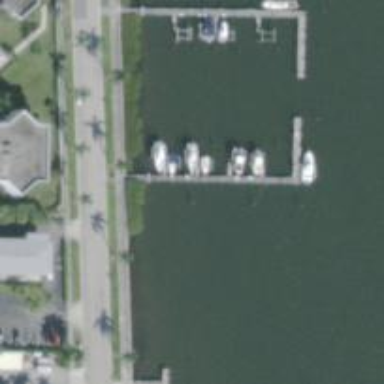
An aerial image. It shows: Man-made pier.